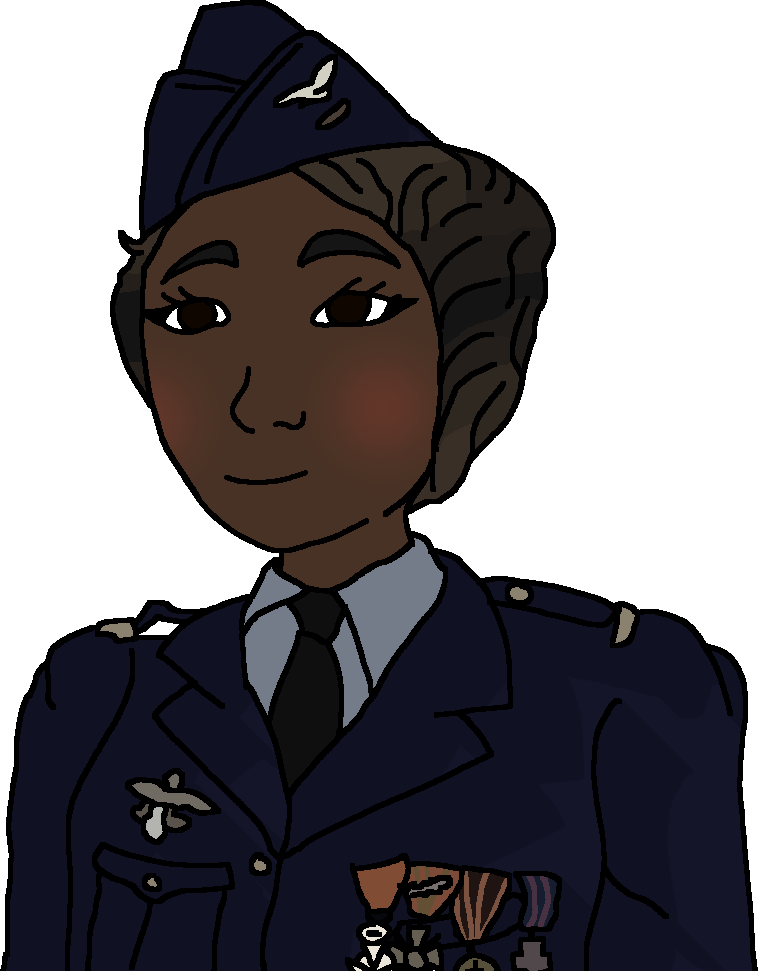
Label: 5_Doomer_Girl